Interaction volume radius: 5 \u00c5
Interaction volume height: 10 \u00c5
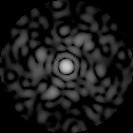
Disorder parameter: 0.841